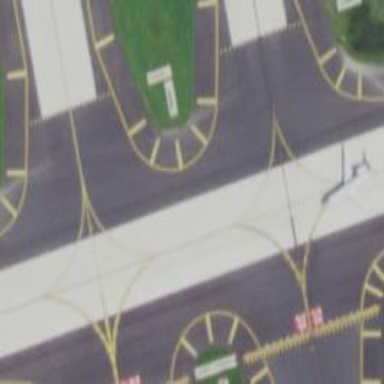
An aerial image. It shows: View of taxiway at the airport.